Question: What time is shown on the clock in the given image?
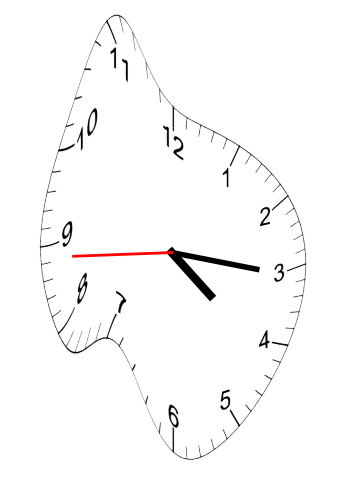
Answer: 04:15:44